Question: Imagine some guy ran the same street twice. But as GPS is not 100% accurate, those two routes are different. You can understand better looking at the picture below:

'''
Red Line - First time run
Blue Line - Second time run
Black Line - Street
Dots - GPS coordinates (latitude and longitude)
'''
What i'm trying to achieve is to confirm that those two routes are the same. Does anyone have any idea?
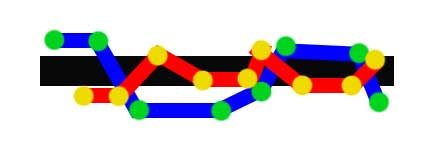
Answer: Try using the Frechet distance to apply G. Bach's suggestion. A good description of it is found on Wikipedia (<URL>:
> The Frechet distance between two curves is the minimum length of a leash required to connect a dog and its owner, constrained on two separate paths, as they walk without backtracking along their respective curves from one endpoint to the other. The definition is symmetric with respect to the two curves. Imagine a dog walking along one curve and the dog's owner walking along the other curve, connected by a leash. Both walk continuously along their respective curve from the prescribed start point to the prescribed end point of the curve. Both may vary their speed, and even stop, at arbitrary positions and for arbitrarily long. However, neither can backtrack. The Frechet distance between the two curves is the length of the shortest leash (not the shortest leash that is sufficient for all walks, but the shortest leash of all the leashes) that is sufficient for traversing both curves in this manner.